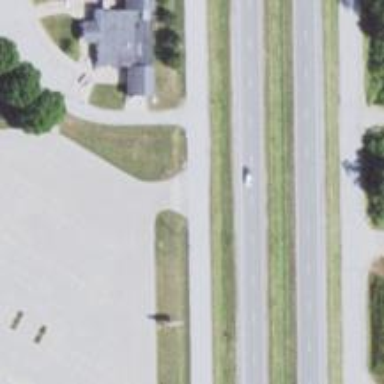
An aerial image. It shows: Primary highway.